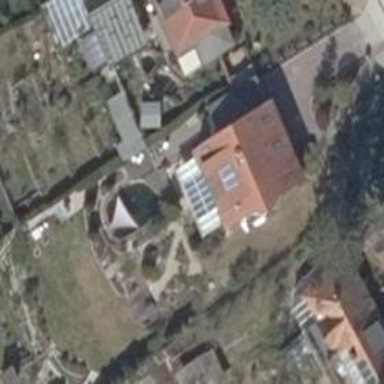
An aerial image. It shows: Detached building with gabled roof.